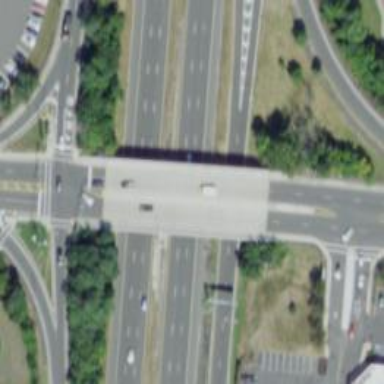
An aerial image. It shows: Junction.